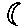
Label: moon